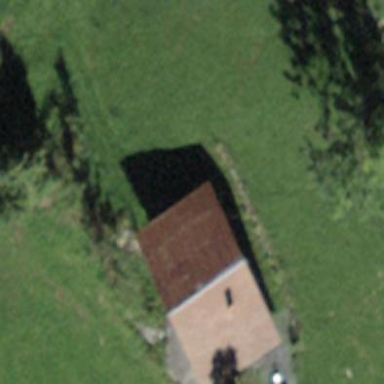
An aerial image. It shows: Farm building.